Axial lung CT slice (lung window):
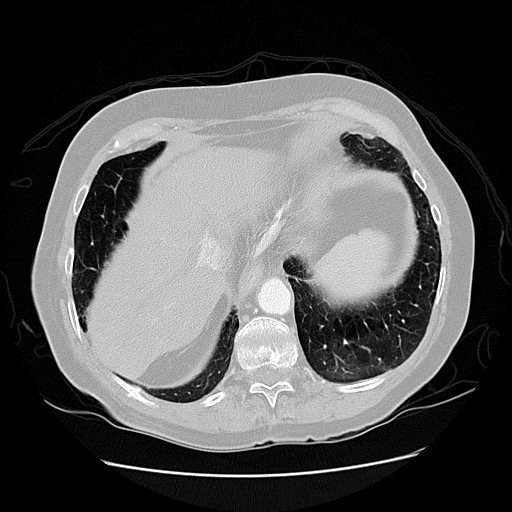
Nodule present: no